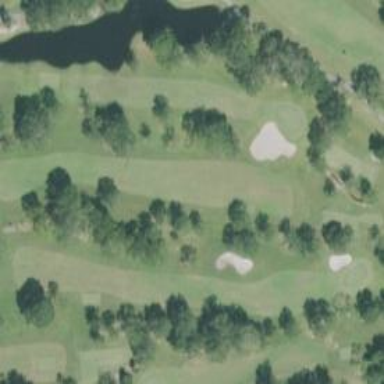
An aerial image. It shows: Golf fairway surrounded by grass.